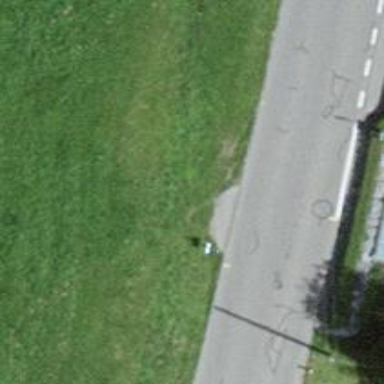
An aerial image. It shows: Bus stop with platform for public transport.